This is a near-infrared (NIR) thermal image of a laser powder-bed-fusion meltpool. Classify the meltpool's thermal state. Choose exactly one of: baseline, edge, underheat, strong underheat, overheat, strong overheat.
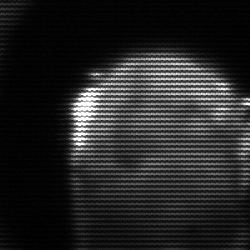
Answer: edge